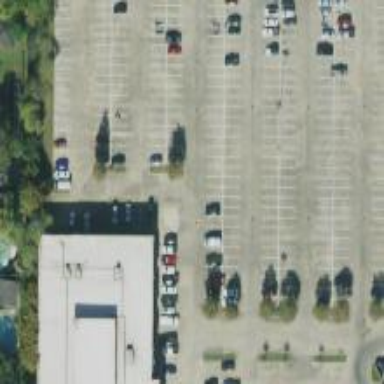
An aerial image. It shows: Parking space is available.